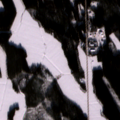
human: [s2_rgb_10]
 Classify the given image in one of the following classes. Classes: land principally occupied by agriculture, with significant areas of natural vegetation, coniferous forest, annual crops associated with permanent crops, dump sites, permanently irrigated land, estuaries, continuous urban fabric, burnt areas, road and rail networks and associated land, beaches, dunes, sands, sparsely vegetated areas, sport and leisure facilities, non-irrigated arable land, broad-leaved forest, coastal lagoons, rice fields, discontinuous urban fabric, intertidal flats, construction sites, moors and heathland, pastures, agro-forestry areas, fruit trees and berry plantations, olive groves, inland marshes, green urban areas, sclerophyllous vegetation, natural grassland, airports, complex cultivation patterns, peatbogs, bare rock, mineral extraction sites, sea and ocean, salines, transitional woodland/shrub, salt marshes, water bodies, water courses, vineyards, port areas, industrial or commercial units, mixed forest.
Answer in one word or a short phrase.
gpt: non-irrigated arable land, land principally occupied by agriculture, with significant areas of natural vegetation, coniferous forest, mixed forest